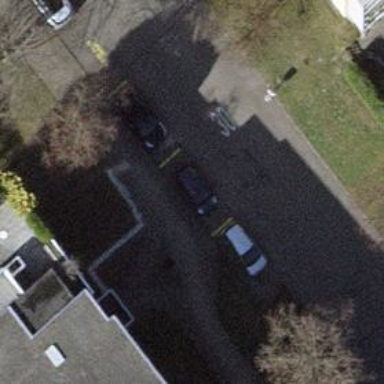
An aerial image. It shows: Footway made of paving stones.